Question: Using pchart 2 I am looking for a reliable (hopefully built in) way to move the abscissa (x-axis) of a bar chart to the bottom of the chart rather than the top.

So considering the above image, I would like to move the 'Hits' axis to the bottom of the chart.
Thanks
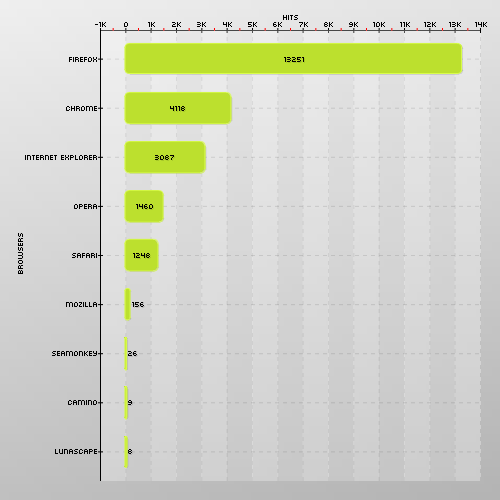
Answer: You can use :
'$MyData->setAxisPosition(0,AXIS_POSITION_BOTTOM);'
indeed, something like setAbscissaPosition would be easier.